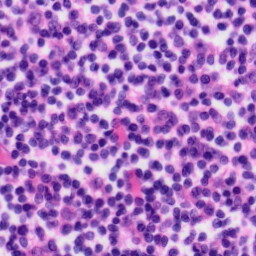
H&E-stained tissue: Tonsil